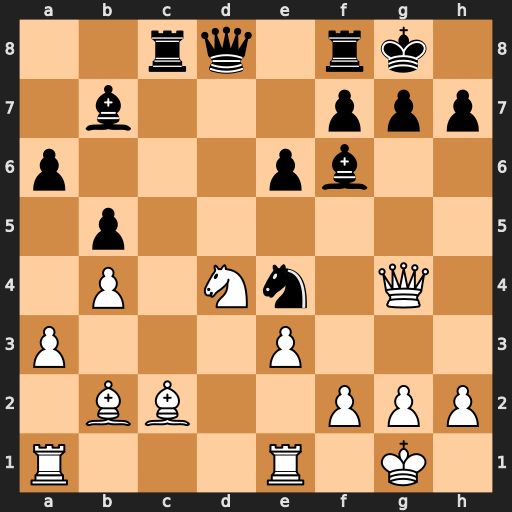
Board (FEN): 2rq1rk1/1b3ppp/p3pb2/1p6/1P1Nn1Q1/P3P3/1BB2PPP/R3R1K1
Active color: w
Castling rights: -
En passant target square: -
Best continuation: Bxe4 Bxe4 Qxe4